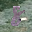
Label: 8